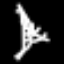
Label: The Eiffel Tower